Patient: sex M, age 45
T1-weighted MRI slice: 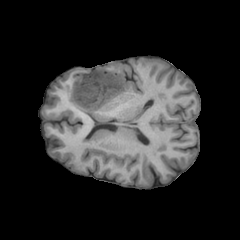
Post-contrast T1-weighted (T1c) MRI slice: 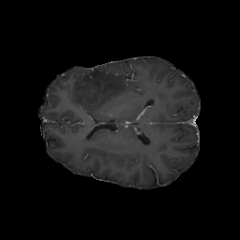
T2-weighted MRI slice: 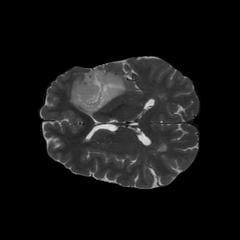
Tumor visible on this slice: yes
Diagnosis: Oligodendroglioma, IDH-mutant, 1p/19q-codeleted
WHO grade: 2